Here is a 2-D grayscale rendering of raw bearing vibration samples (signal-to-image). Classify the bearing condition as one of: normal, inner_race, outer_race, ball.
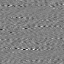
Answer: ball